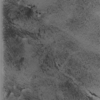
Label: not_dusty